Field crop: maize
Growth stage: 1
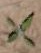
Species: atriplex